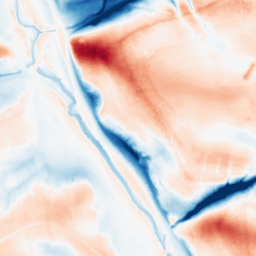
Category: classical
Decomposition family: gaussian_anisotropic
Decomposition parameters: sigma_x: 5
sigma_y: 20
Upsampling method: cubic_catmull_rom
Upsampling parameters: scale: 2
Upsampling scale: 2